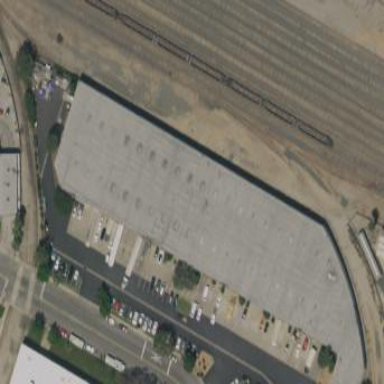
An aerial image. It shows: Warehouse building.